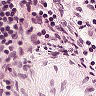
Metastatic tissue present: no